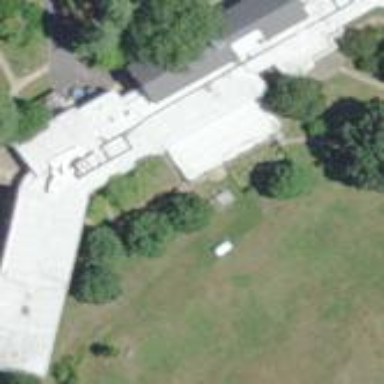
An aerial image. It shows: School building.